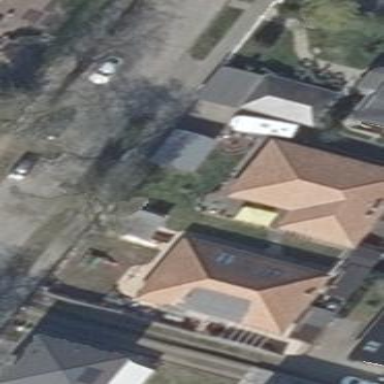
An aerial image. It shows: Hipped roof house.